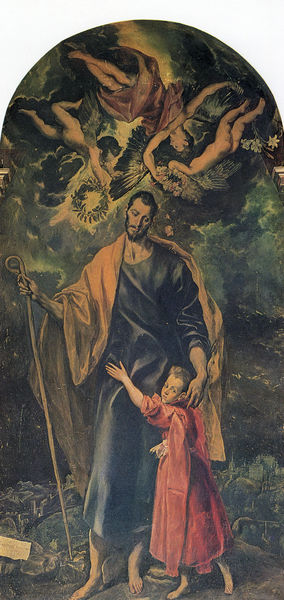
Titel: Der hl. Joseph mit dem Kind
Künstler: El Greco
Standort: Toledo
Institution: Kapelle San José
Schlagwörter: blau, blätter, dunkel, flügel, gemälde, gewitter, hand, himmel, mann, meer, nackt, umhang, vogel, wasser, weiß, wolken, fluss, gelb, grün, landschaft, menschen, ocker, stadt, ufer, blumen, braun, geste, hintergrund, holz, kleid, kleider, nacht, nase, ohr, orange, schmuck, schwarz, gebäude, rot, tuch, weg, wolke, leute, bart, arm, augen, barock, bibel, falten, stein, steine, hände, öl, natur, gewässer, boden, gewand, haare, mantel, kind, vater, pflanzen, kinn, rosa, wald, fliegen, kinder, stock, engel, engelchen, putte, beine, spanien, füße, düster, zwei, gehstock, stab, dorf, violett, rundbogen, kuppel, angst, unwetter, arch, blue, crown, hands, men, red, white, black, dark, dress, dresses, face, figures, green, hair, nose, painting, robe, yellow, flowers, pink, brown, junge, nazarener, fallen, barfuss, knabe, religion, greifen, kranz, lorbeer, lorbeeren, lorbeerkranz, lilie, sieg, altar, halbkreis, geflügel, finsternis, christus, jesus, hilfe, manierismus, angel, angels, cloud, clouds, heaven, man, naked, nude, sky, wanderer, religiös, head, water, waves, trees, heiliger, boy, child, eyes, feet, light, hirtenstab, drawing, heilig, putten, schutzengel, maria, shawl, reisende, tunika, hirte, schäfer, mouth, el greco, beard, fly, flying, saint, sakral, stecken, fairy, wings, altarbild, helfen, joseph, schutz, children, abstract, siegeskranz, cherub, arms, cloak, laurel, wreath, enfant, family, lohrbeer, gewände, foot, retabel, angles, eye, legs, rose, überquerung, bare, finger, fingers, god, figure, lips, hirt, schützen, shepard, krummstab, christopherus, christian, krümme, cherubim, chöre, begleiter, greco, legenda aurea, bible, father, stick, forehead, son, fiegen, shepherd, standing, lord, beau, christophe, herrscharen, jesu christus, raffael tobias gruppe, schutzengelgruppe, shelter, toledo, raphael, staff, body, wing, help, mural, ängstlich, familiy, tall, guide, fear, halo, dad, nn, #, farbe, s, halos, kind#, 'toledo, tobia, raphael-tobias-gruppe, hodegos, wegführer, blavk, brows, pilgrim, jungle, dark sky, chistian, frightened, afraid, abraham, care, bare foot, protect, isaac, safe, bkau, glieder, christoporos, devine, guid, angens, daddy, st.peter, st. joseph